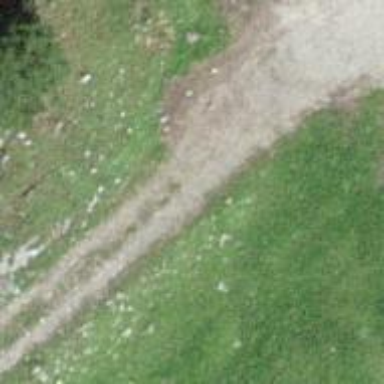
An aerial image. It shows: Track with very rough surface.